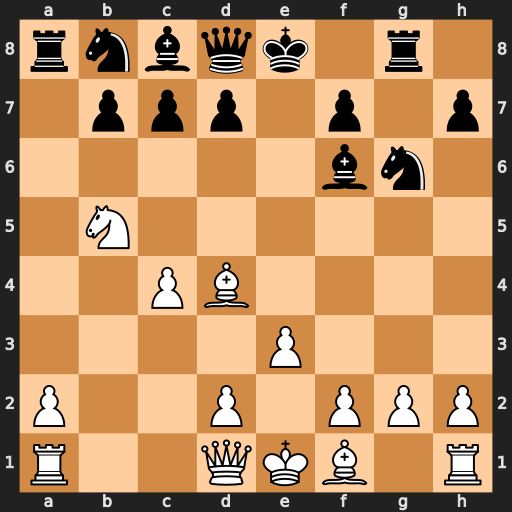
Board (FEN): rnbqk1r1/1ppp1p1p/5bn1/1N6/2PB4/4P3/P2P1PPP/R2QKB1R
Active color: w
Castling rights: KQq
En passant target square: -
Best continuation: Bxf6 Qxf6 Nxc7+ Kd8 Nxa8